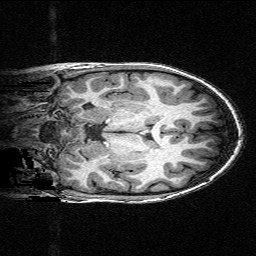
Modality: T1w
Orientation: coronal
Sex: female
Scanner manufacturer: siemens
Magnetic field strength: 3 T
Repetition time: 2.3 s
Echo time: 0.00336 s